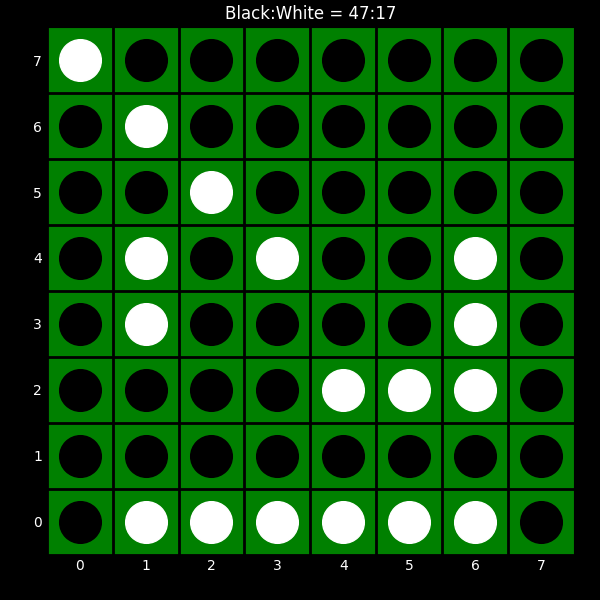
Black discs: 47
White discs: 17